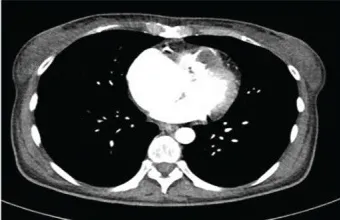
After. 2 cycles of treatment. Partial response of the lesion in the cervical (A vs B). The bilateral pleural effusion was reduced (C vs D). The red arrow shows the cervical lesion.
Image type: radiology (ct)